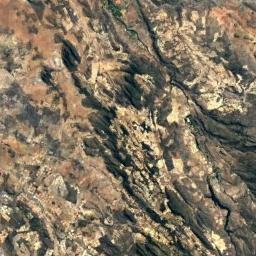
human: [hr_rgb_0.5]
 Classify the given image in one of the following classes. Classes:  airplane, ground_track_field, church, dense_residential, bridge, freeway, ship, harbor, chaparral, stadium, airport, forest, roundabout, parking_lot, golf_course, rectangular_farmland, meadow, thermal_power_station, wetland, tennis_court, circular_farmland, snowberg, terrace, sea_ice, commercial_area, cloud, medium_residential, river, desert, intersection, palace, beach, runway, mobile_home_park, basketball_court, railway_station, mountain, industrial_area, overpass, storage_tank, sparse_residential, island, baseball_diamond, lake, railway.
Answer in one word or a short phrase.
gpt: mountain